Question: I have a tablelayout panel in which I am adding rows programmatically. When Adding rows to this container the first time the form is opened (using statement with new ValidationForm()) the table displays fine. Upon the second time, I get added rows at the top for some reason? See the picture here:

This does not affect the number of rows that I use, just displays extra lines. And the number of lines increases each time i close and open the form. Here is the code i use to add rows:
'''
private void insertRow(Label label, dynamic control)
{
// Create Panel
var panel = new Panel();
// Set Object Properties
label.TextAlign = ContentAlignment.MiddleCenter;
label.Dock = DockStyle.Fill;
control.Dock = DockStyle.Fill;
panel.Dock = DockStyle.Fill;
//generate delete button
var delete = new Button();
delete.Text = "X";
delete.ForeColor = System.Drawing.Color.Red;
delete.MaximumSize.Height.Equals(40);
delete.Name = rowCount.ToString();
delete.Dock = DockStyle.Right;
delete.Click += new EventHandler(deleteRow);
// Add Controls to the panel
panel.Controls.Add(control);
panel.Controls.Add(delete);
// add controls
//tableLayoutPanel_Validations.RowStyles.Add(new System.Windows.Forms.RowStyle(System.Windows.Forms.SizeType.Percent, 48F));
tableLayoutPanel_Validations.RowCount = rowCount + 1;
tableLayoutPanel_Validations.Controls.Add(label, 0, rowCount);
tableLayoutPanel_Validations.Controls.Add(panel, 1, rowCount);
tableLayoutPanel_Validations.RowStyles.Add(new RowStyle(SizeType.AutoSize));
rowCount++;
}
'''
rowCount is a private int that is set to 0 at runtime.
My first instinct is that the entire form would "reset" after the using statement. The form declaration is public partial class ValidationForm: Form {}
Using statement opening the form:
'''
using (AVBuilder.ValidationForm validationBuilder = new AVBuilder.ValidationForm())
{
if (validationBuilder.ShowDialog() == DialogResult.OK)
{
// ADD ITEM TO Validations LIST
ListViewItem result = new ListViewItem(validationBuilder.resultObject + " : " + validationBuilder.resultName);
result.SubItems.Add(validationBuilder.resultJson);
result.ToolTipText = result.Text;
listView_Validations.Items.Add(result);
//MessageBox.Show(validationBuilder.resultJson);
}
}
'''
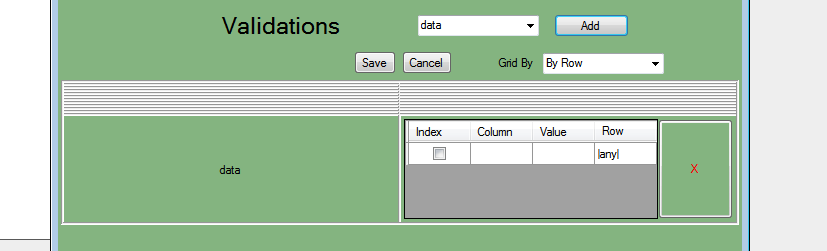
Answer: Make sure the rowCount variable is not declared static, as it will not reset to 0 on a new form instance.